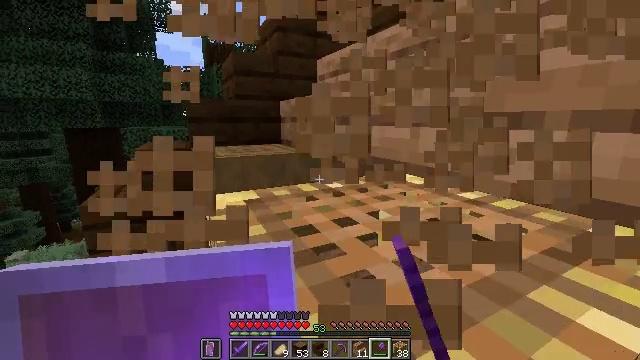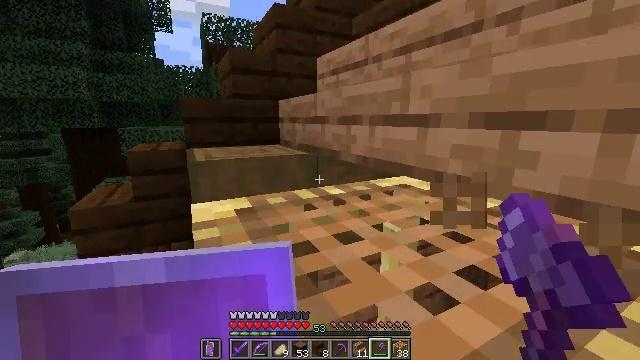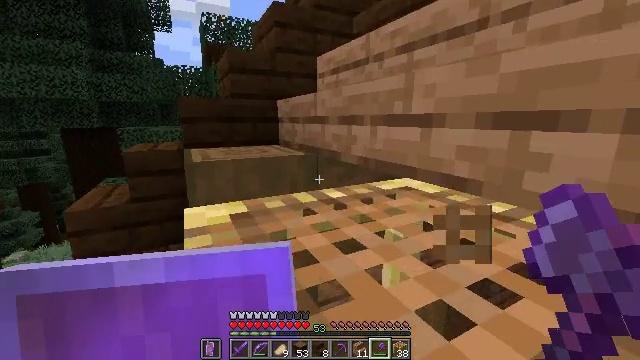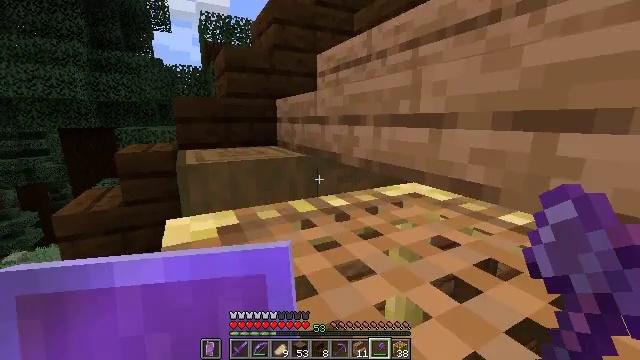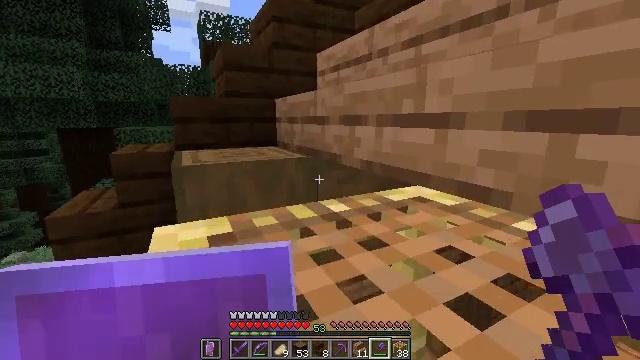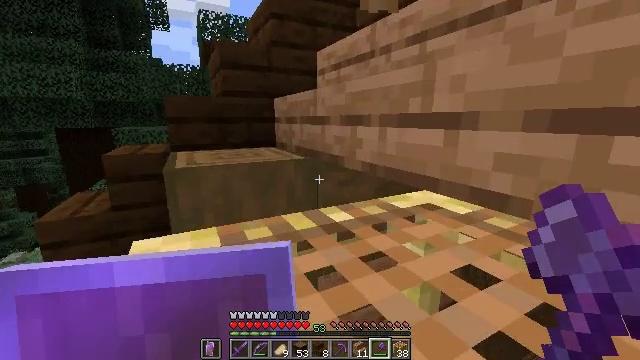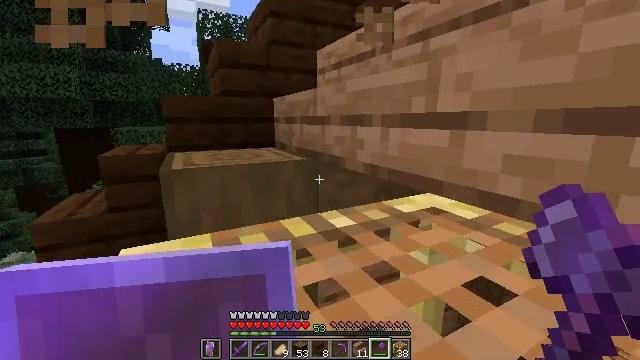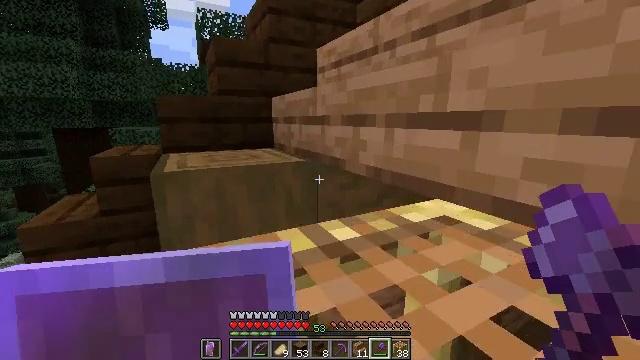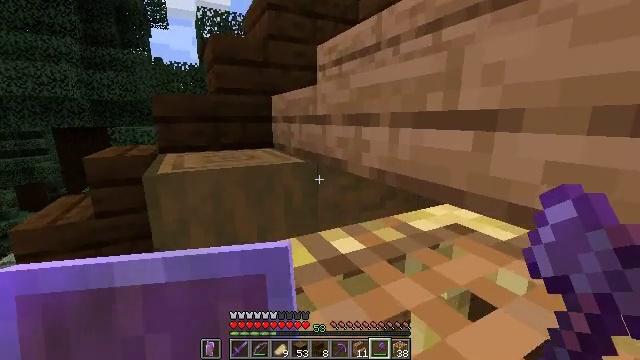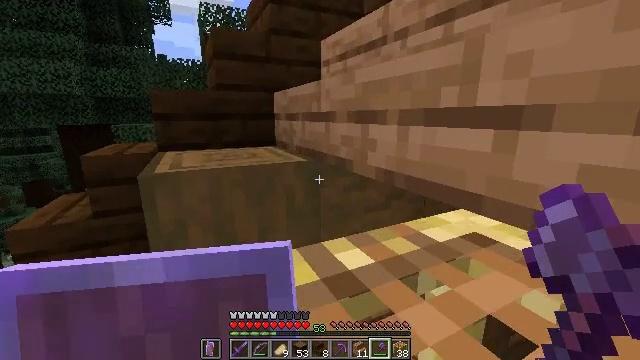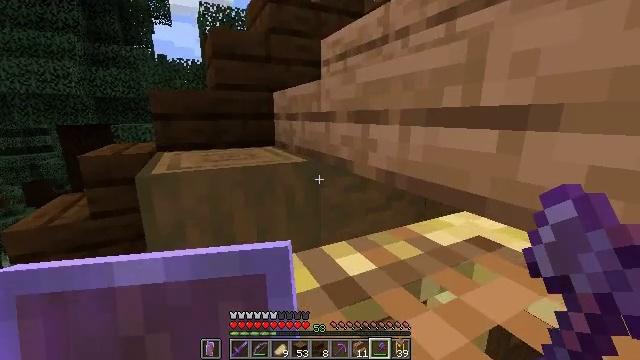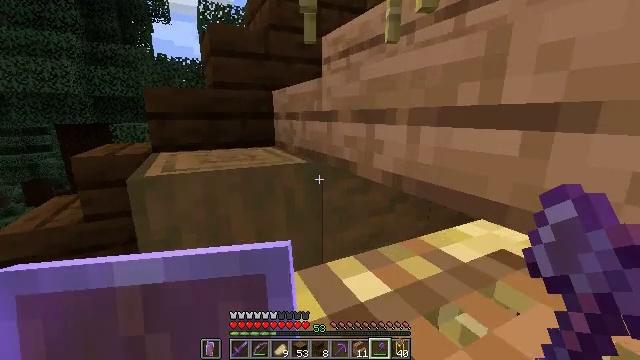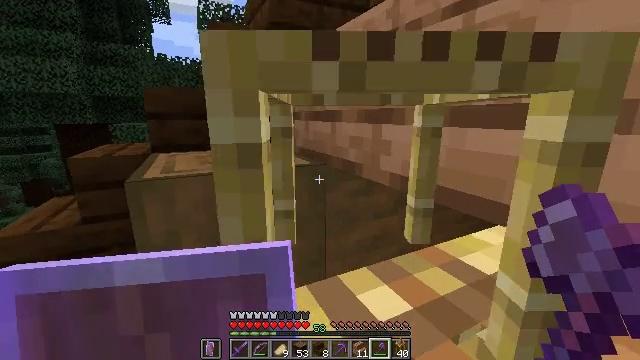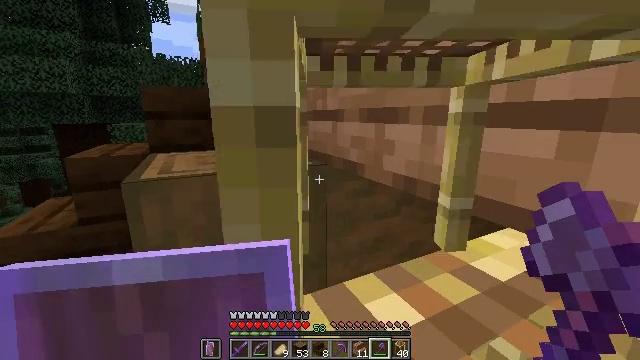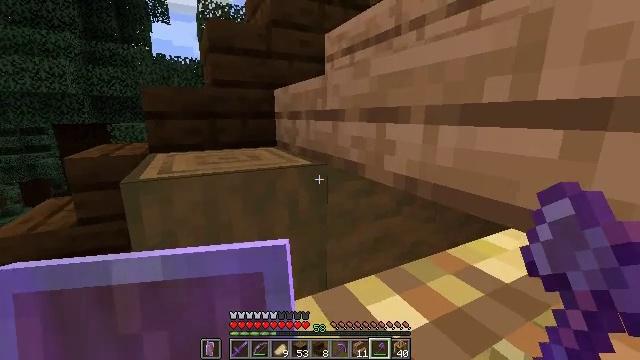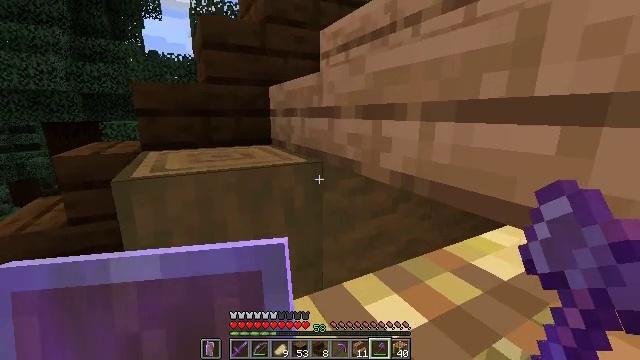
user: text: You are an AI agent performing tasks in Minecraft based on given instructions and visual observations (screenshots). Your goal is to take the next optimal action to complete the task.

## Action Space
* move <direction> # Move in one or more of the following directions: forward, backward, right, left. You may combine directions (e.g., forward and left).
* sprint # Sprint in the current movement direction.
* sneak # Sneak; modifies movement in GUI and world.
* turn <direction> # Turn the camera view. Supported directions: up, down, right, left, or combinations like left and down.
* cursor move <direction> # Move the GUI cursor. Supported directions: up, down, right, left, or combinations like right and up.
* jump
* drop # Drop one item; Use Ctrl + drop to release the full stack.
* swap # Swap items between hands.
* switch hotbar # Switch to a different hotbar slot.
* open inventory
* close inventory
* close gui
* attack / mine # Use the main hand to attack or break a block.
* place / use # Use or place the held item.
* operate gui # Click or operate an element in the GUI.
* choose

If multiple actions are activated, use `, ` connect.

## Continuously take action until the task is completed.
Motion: motion action
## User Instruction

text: Remove the scaffolding structure.
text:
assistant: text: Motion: move forward, sneak
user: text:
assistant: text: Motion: move forward, sneak
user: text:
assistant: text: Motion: move forward, sneak
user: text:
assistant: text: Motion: move forward, sneak
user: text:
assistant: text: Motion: move forward, sneak
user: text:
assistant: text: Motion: move forward, sneak
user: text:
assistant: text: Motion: move forward, sneak
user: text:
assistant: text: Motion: move forward, sneak
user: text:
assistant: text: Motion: move forward, sneak
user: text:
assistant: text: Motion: move forward, sneak
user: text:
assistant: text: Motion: move forward, sneak
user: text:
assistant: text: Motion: sneak
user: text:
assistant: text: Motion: sneak
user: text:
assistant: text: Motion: sneak
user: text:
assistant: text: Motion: sneak, turn right
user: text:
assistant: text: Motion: sneak, turn right
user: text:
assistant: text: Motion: sneak, turn right
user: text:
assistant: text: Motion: sneak
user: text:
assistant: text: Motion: sneak
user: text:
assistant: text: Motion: sneak
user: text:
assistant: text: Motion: sneak
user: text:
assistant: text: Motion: sneak
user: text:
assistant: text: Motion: sneak
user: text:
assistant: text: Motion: sneak
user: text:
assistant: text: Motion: sneak, turn right
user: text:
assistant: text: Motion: sneak, turn right
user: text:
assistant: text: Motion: sneak, turn right
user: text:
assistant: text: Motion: sneak, turn right
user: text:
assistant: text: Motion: sneak, turn right and down
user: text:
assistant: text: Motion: sneak, turn right and down